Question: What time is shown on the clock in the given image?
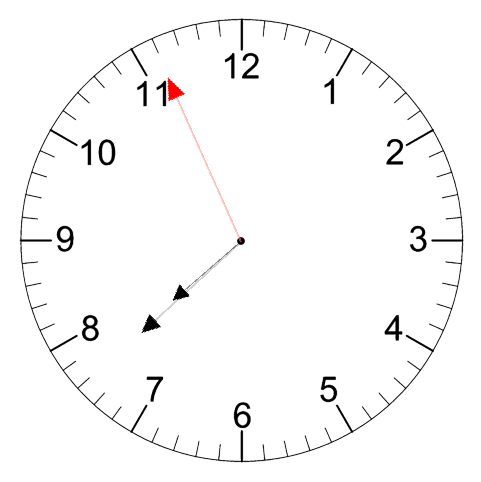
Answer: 07:37:56